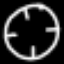
Label: clock